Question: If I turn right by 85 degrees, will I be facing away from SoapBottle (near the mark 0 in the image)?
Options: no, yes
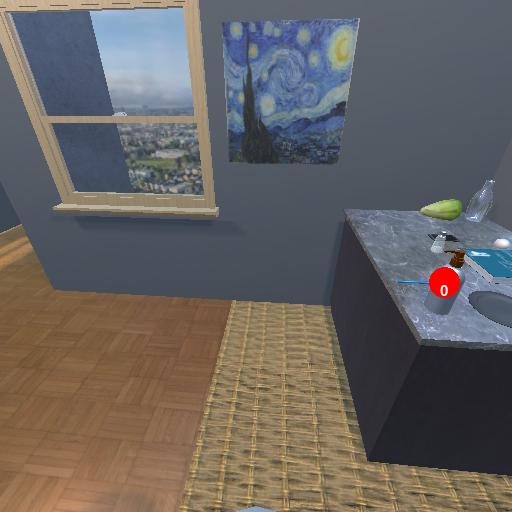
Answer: no